Field crop: maize
Growth stage: 1
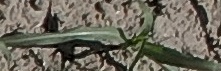
Species: sorghum